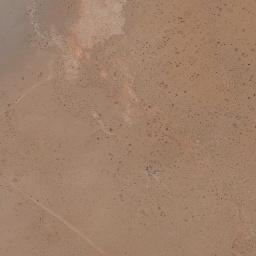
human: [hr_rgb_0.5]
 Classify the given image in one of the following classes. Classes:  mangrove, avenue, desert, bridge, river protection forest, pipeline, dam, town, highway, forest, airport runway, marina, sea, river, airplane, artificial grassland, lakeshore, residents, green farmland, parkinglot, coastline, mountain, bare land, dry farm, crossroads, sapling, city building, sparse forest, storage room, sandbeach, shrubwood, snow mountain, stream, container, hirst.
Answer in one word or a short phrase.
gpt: desert